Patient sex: F
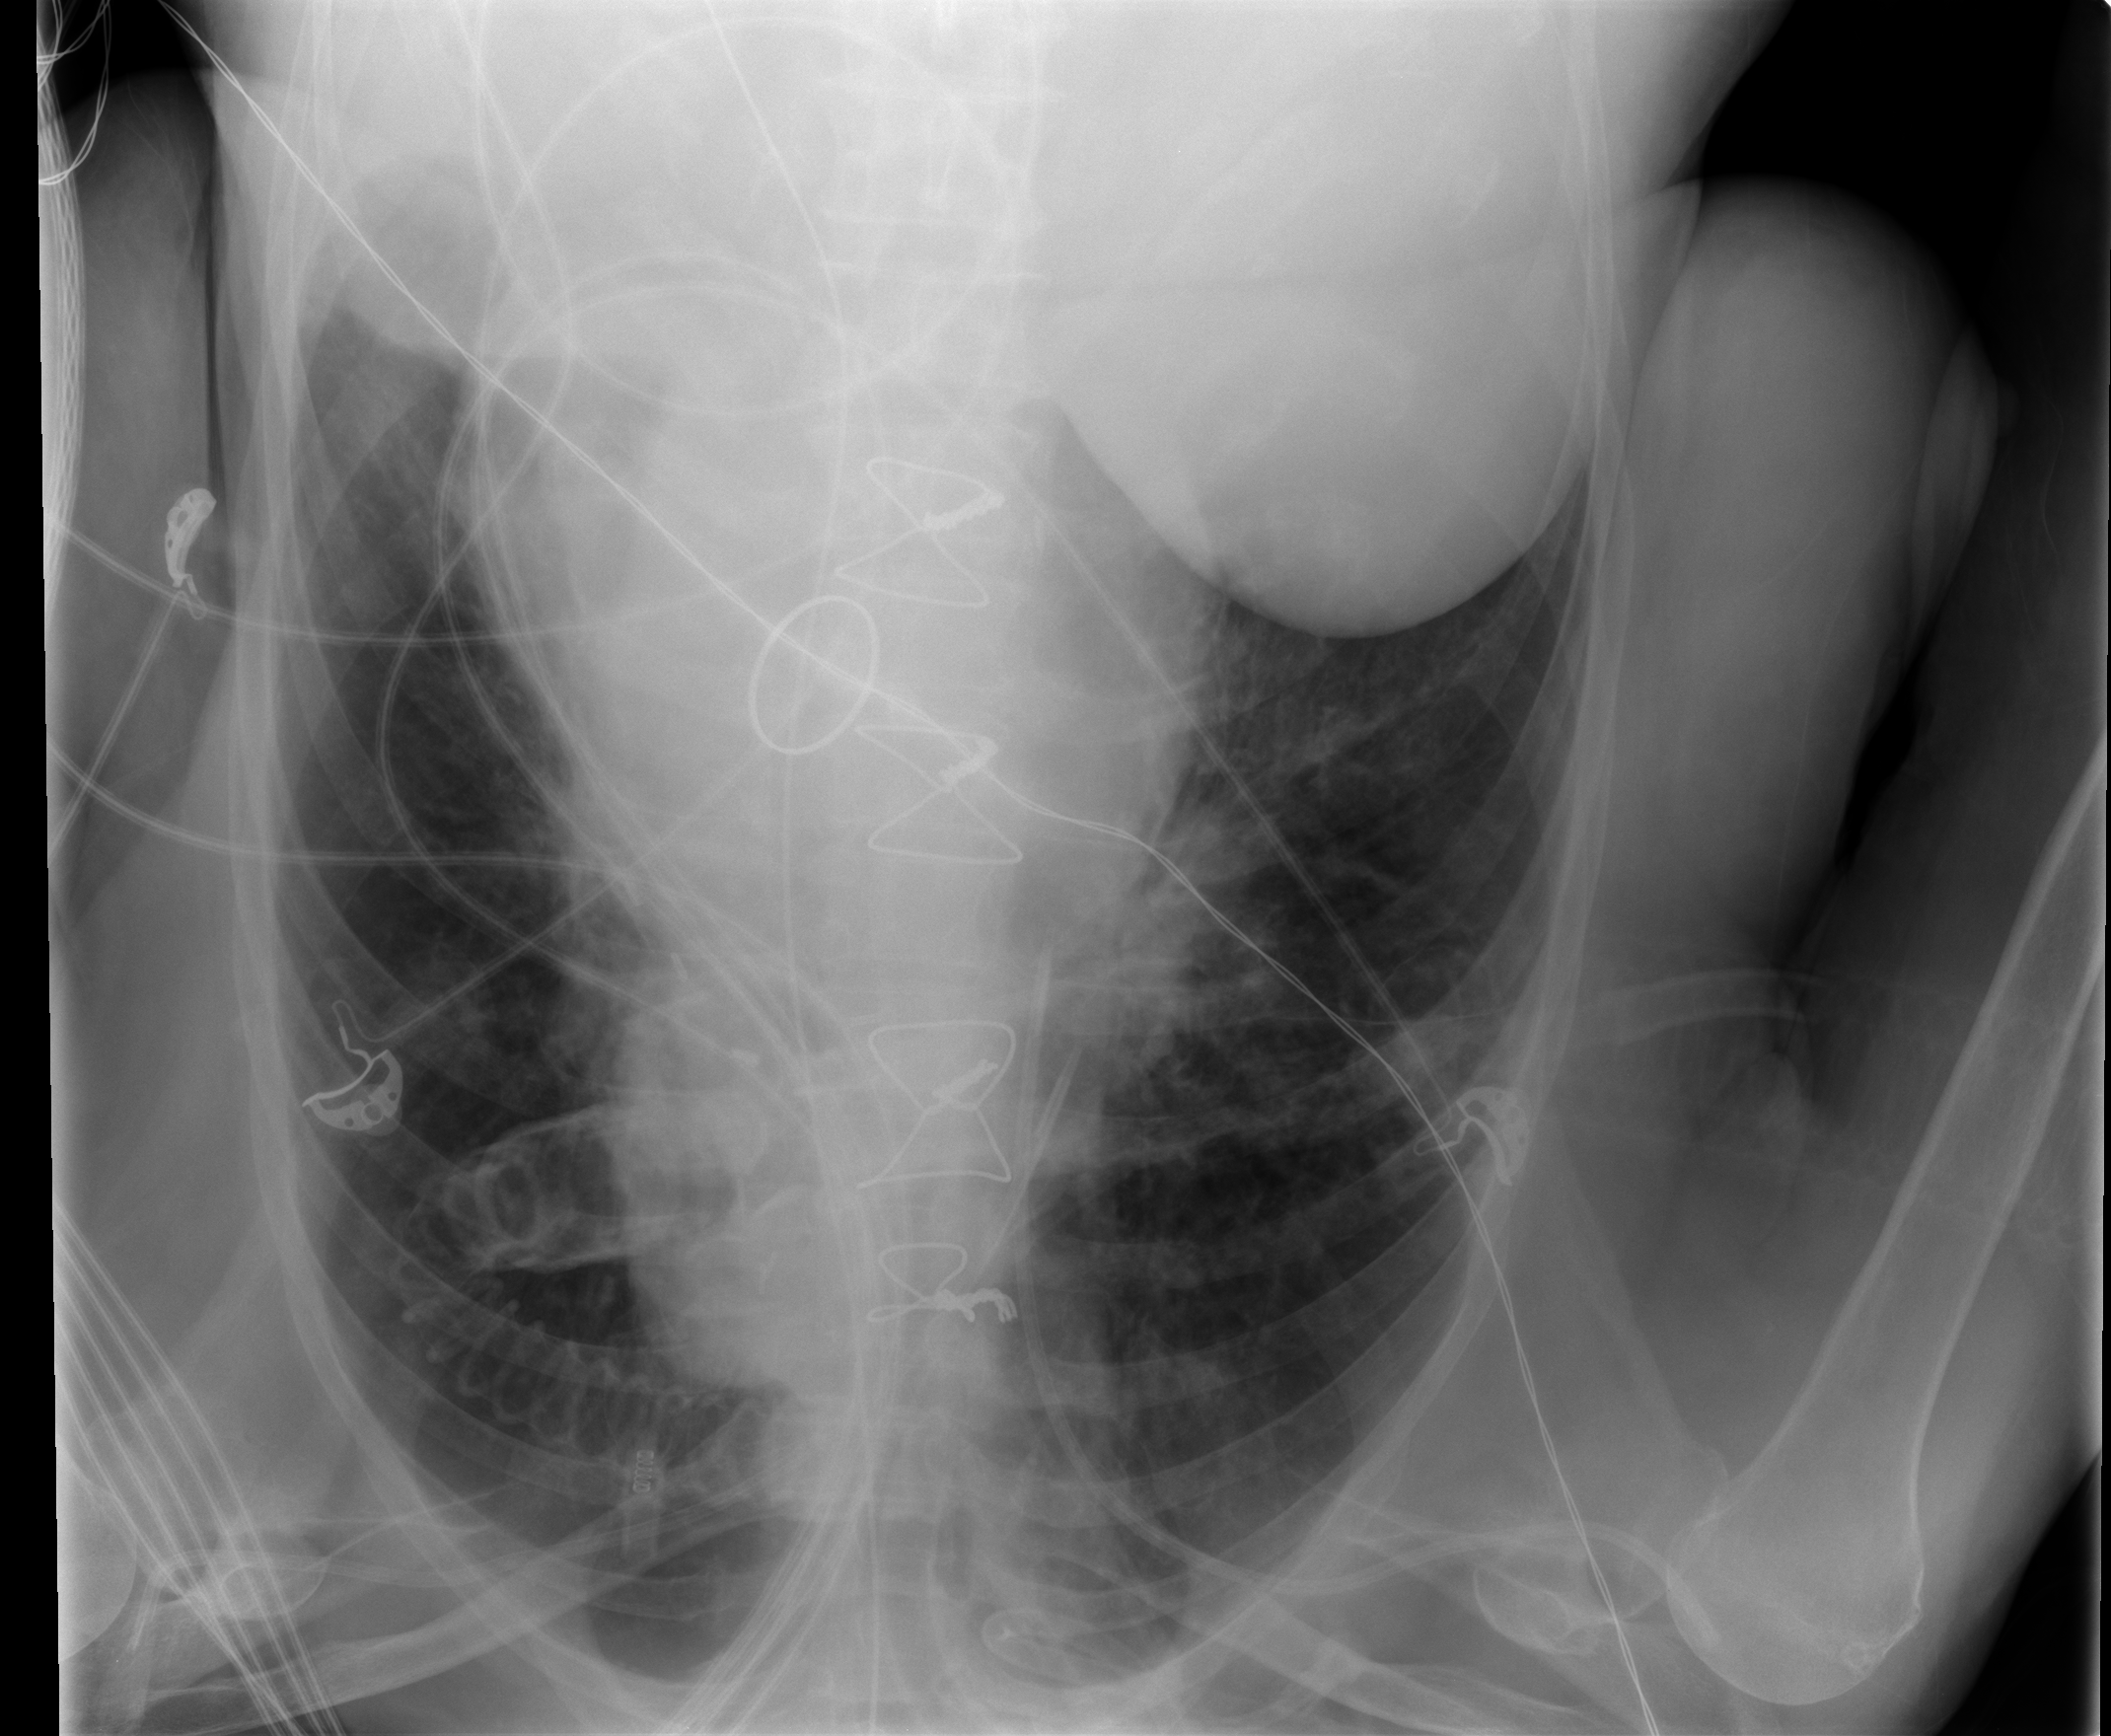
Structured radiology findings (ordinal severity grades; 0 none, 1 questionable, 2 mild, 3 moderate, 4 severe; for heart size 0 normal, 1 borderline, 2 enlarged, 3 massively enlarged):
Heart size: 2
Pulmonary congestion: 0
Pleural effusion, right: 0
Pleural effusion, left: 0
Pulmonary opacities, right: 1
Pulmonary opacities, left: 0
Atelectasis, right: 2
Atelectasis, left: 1